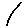
Label: line